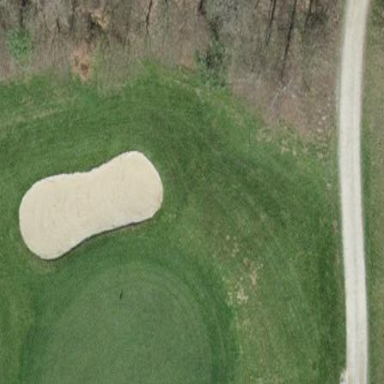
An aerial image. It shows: Sand bunker on golf course.